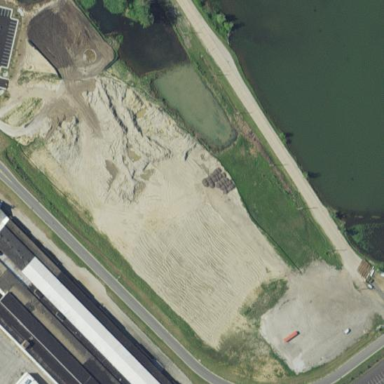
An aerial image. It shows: Brownfield site.